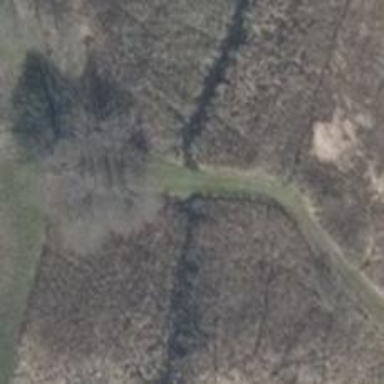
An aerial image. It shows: Grassy path crossing bridge.